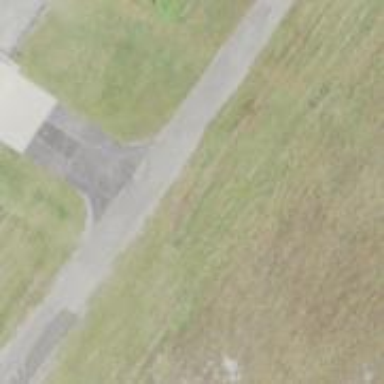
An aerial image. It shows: Asphalt runway at the airport.